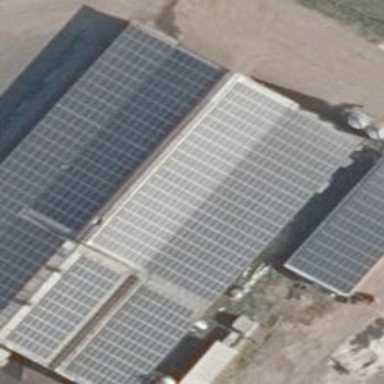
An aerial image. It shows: Building equipped with small solar photovoltaic panel for generating electricity.